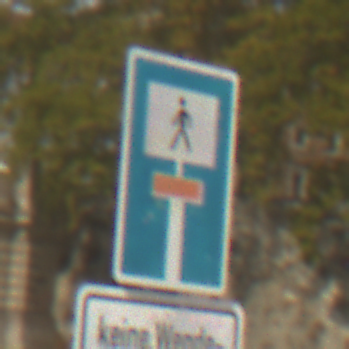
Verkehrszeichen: SackgasseFussgaengerDurchlaessig
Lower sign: HinweisGeaenderteVorfahrtVerkehrsfuehrungVerkehrsregelung3
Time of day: MorningAfternoon
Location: Outdoor (Suburban)
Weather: PartlyCloudy
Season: NotSpecified
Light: Natural